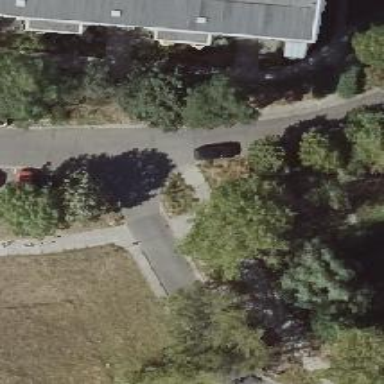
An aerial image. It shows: Sidewalk.